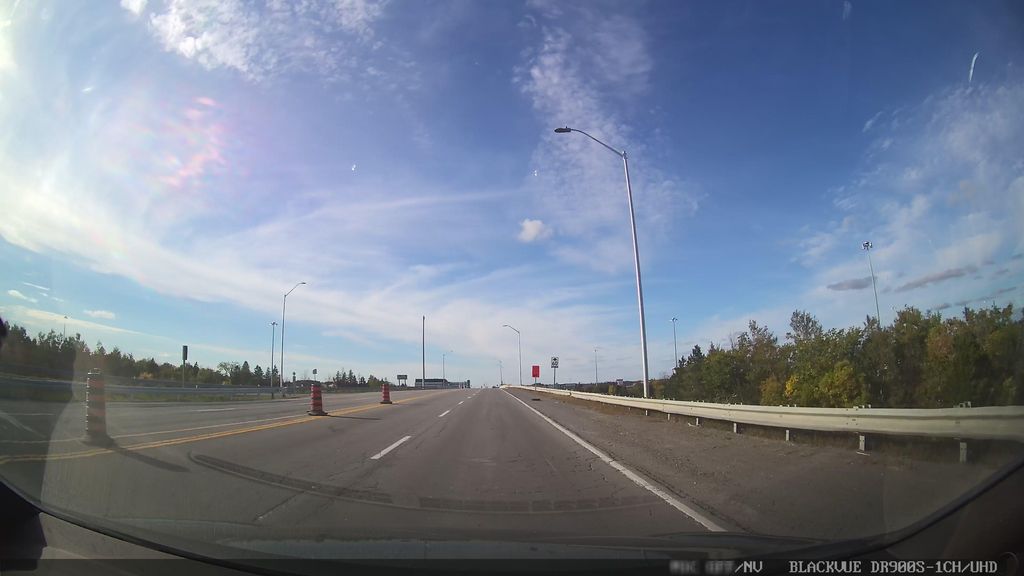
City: ottawa-gatineau